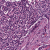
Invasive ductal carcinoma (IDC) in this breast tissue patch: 1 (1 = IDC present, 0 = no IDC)